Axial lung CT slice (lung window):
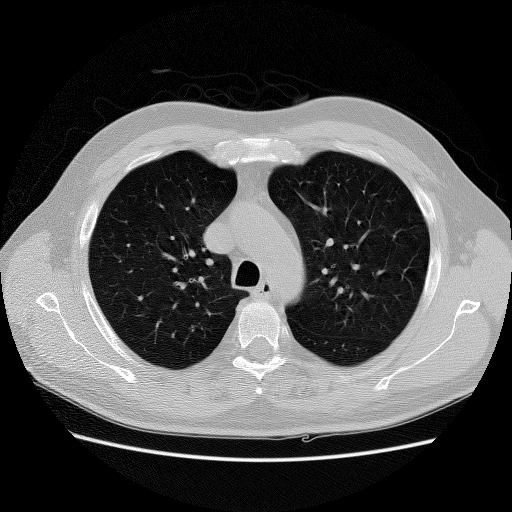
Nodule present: no